Interaction volume radius: 5 \u00c5
Interaction volume height: 35 \u00c5
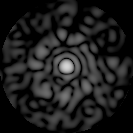
Disorder parameter: 0.8455